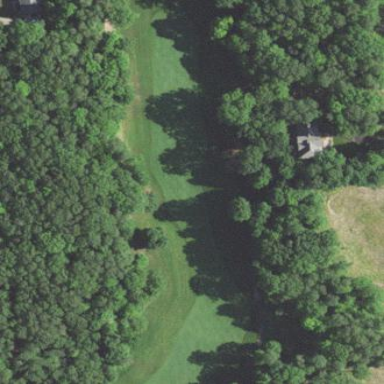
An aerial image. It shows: Grassy area designated as golf fairway.